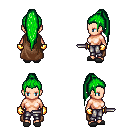
a pixel art fantasy rpg character, female body template, human, light skin, brown cape, metal pants, green extra-long topknot hairstyle, gold gloves, gray slippers, dagger, four views (front, back, left, right), 2x2 character sprite sheet, small pixel art, hard edges, no anti-aliasing